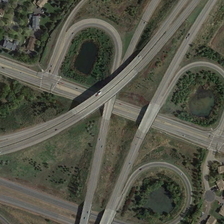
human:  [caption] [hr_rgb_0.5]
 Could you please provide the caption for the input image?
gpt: many cars ran on the road, vehicles parked beside the road .

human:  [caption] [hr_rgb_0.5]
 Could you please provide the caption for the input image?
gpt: an overpass bridged the highway in a green city .

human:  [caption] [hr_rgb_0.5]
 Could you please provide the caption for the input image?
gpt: the overpass is grey and surrounded by some pools .

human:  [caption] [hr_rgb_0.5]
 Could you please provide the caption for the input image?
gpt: the ease of the road are surrounded by dark green trees .

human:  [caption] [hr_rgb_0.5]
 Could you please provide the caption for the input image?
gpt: the ease of the road are surrounded by dark green trees .